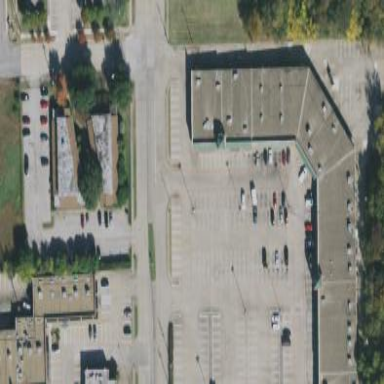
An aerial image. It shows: Commercial building.